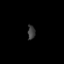
Tissue: prostate
Cell type: T cells
Senescence score: 0.3563
Nuclear area (px): 105
Mean DAPI intensity: 59.314